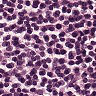
Metastatic tissue present: no